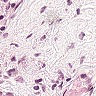
Metastatic tissue present: no